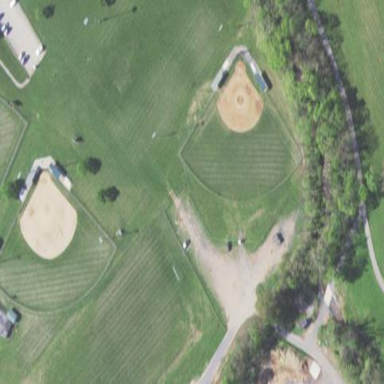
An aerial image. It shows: Baseball pitch for leisure land activities.